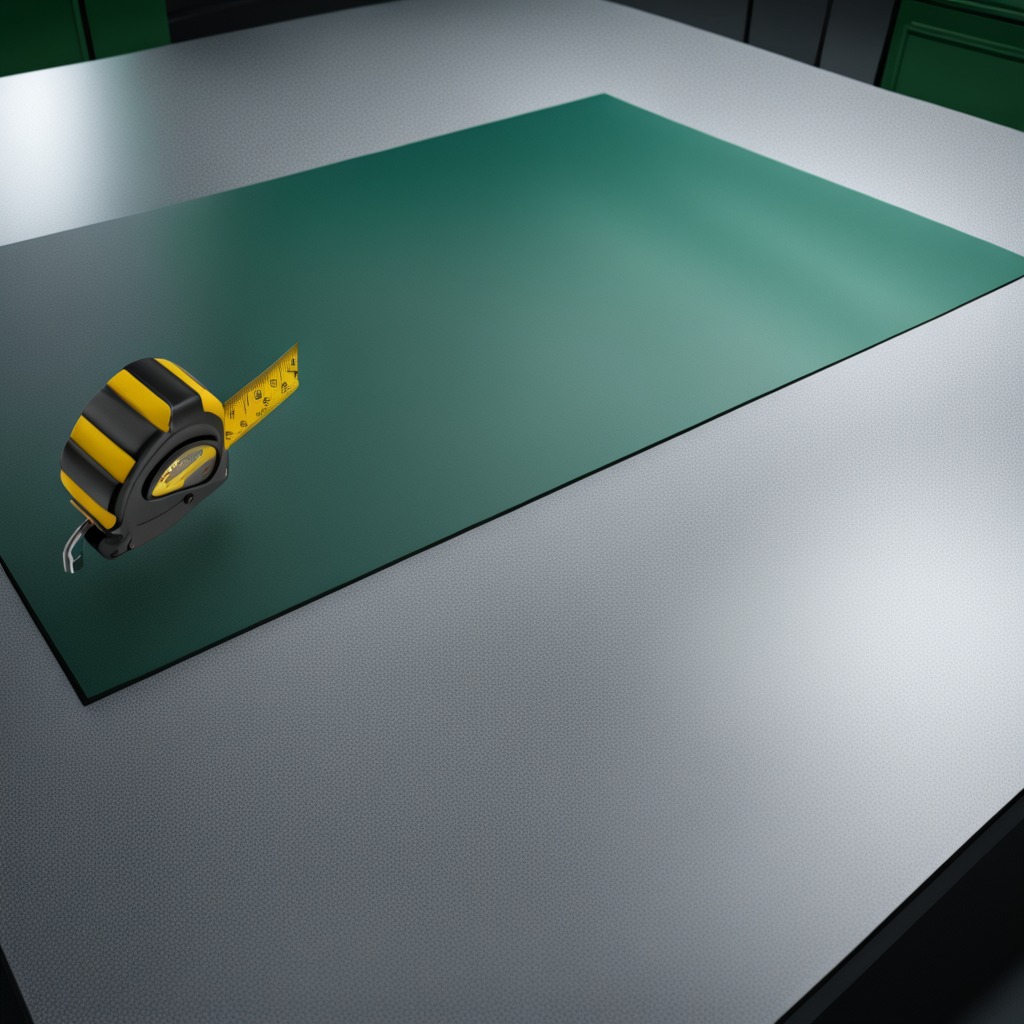
A measuring tape lies on the clean granite tabletop covered with a green rubber mat inside a workshop under bright overhead lighting crisp shadows high clarity worn but beneath the mat